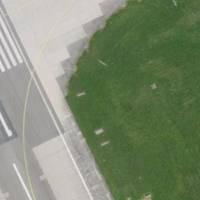
EUNIS habitat code: 57
Species observed at this site:
Corvus corone
Accipiter nisus